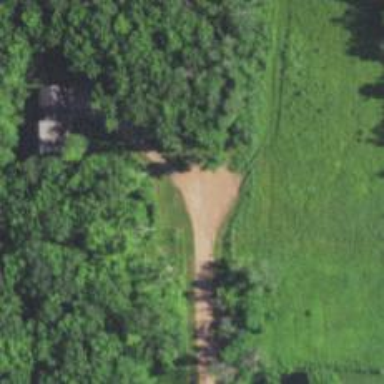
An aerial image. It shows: Driveway.